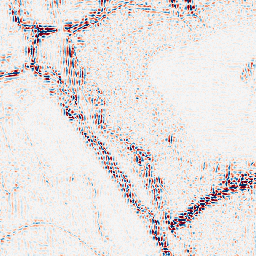
Category: wavelet
Decomposition family: wavelet_reverse_biorthogonal
Decomposition parameters: wavelet: rbio5.5
level: 2
Upsampling method: cubic_mitchell
Upsampling parameters: scale: 4
Upsampling scale: 4